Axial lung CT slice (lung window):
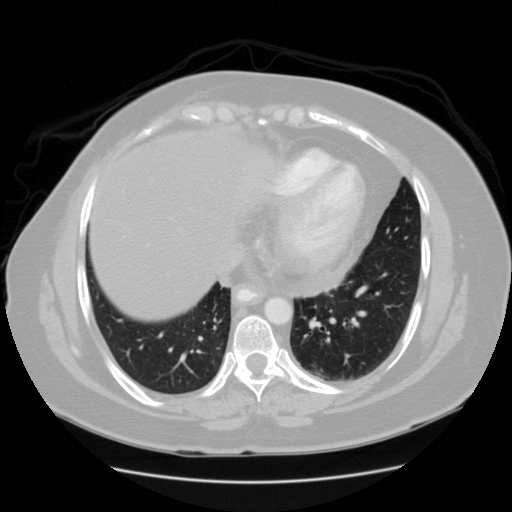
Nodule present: no